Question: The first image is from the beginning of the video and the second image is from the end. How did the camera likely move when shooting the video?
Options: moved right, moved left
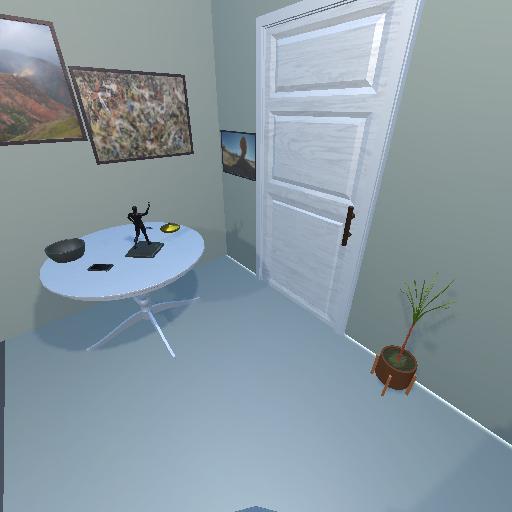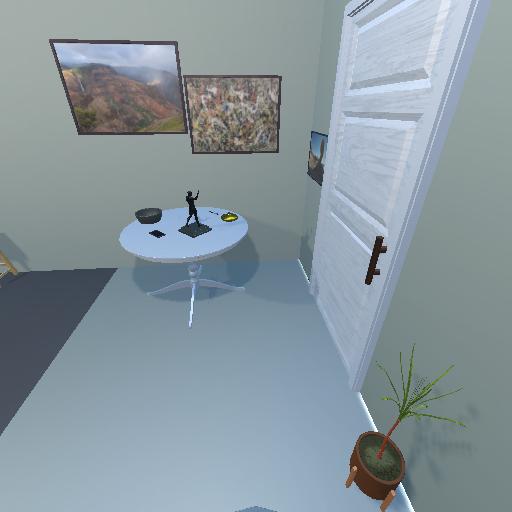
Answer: moved right